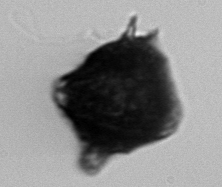
Label: Gonyaulax